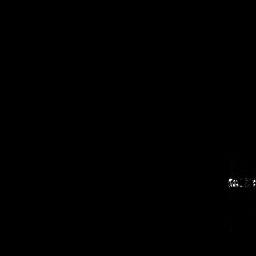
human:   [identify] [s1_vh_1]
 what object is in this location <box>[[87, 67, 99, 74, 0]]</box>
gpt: <ref>1 medium ship at the bottom right</ref>